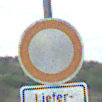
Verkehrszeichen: VerbotFahrzeugeAllerArt
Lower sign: BesondereFahrzeugeUndTransportgueter5
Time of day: MorningAfternoon
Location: Outdoor (Nature)
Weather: PartlyCloudy
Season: NotSpecified
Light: Natural